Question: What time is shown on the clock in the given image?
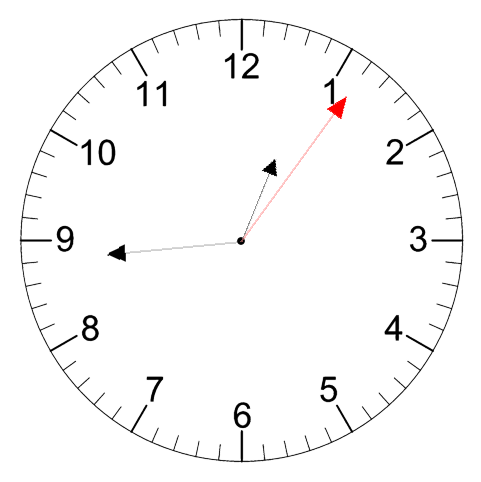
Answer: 12:44:06